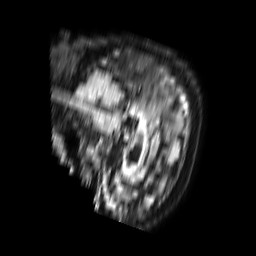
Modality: FLAIR
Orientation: sagittal
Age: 80
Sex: female
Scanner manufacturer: philips
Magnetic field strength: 1.5 T
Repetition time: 6 s
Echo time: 0.1017 s